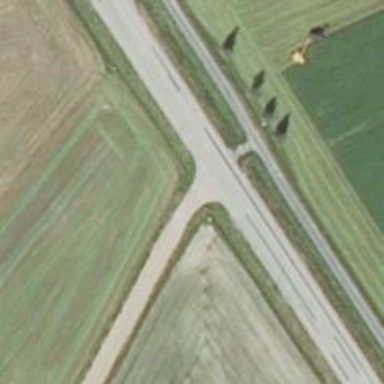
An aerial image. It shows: Unclassified road.